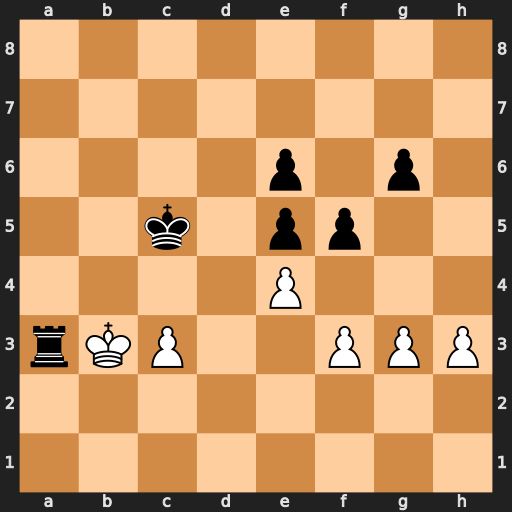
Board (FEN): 8/8/4p1p1/2k1pp2/4P3/rKP2PPP/8/8
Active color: w
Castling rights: -
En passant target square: -
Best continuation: Kxa3 Kc4 h4 f4 g4